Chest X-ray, PA view. Patient: 26 years old, sex M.
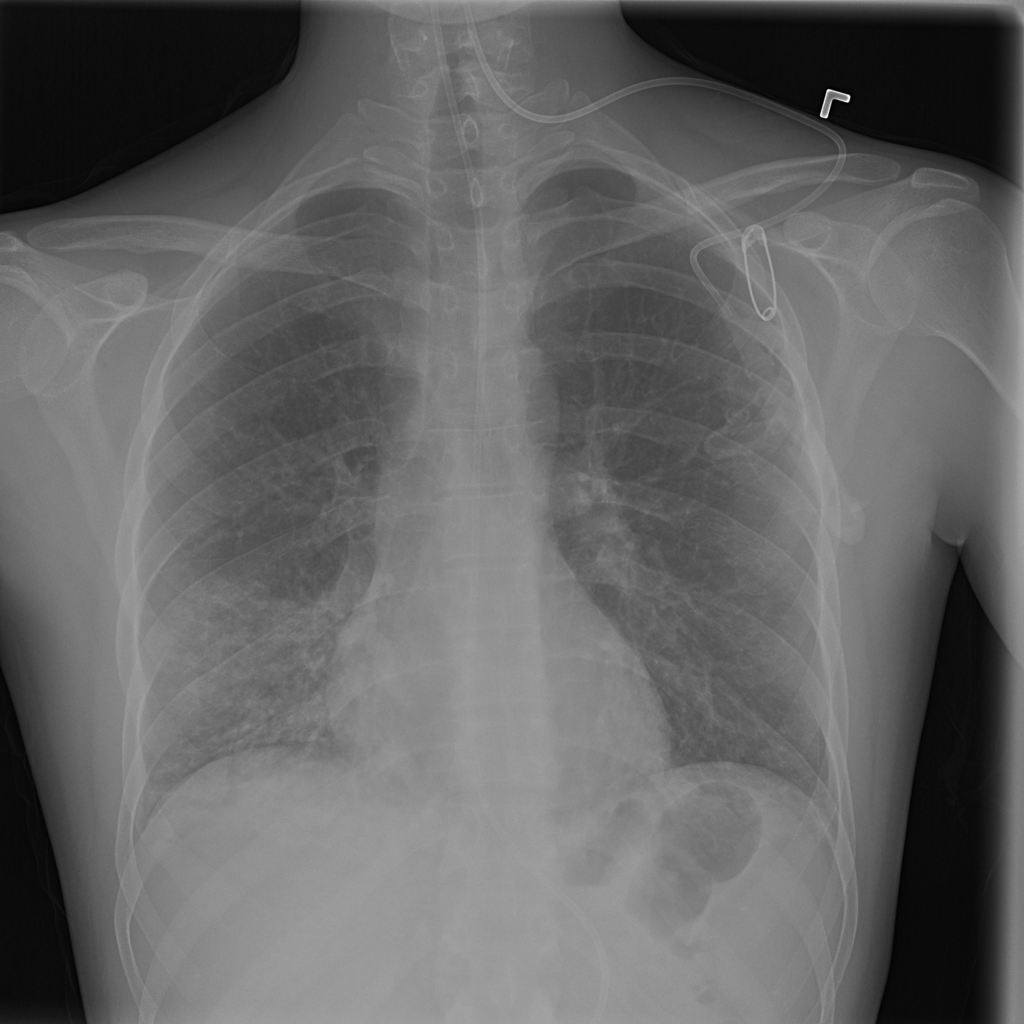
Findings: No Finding